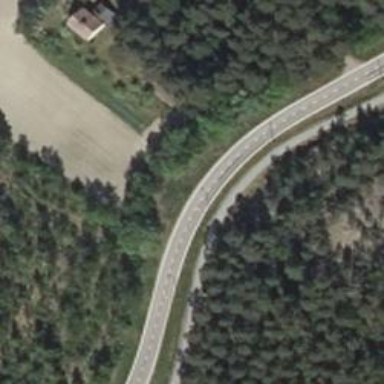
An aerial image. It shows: Cycleway.